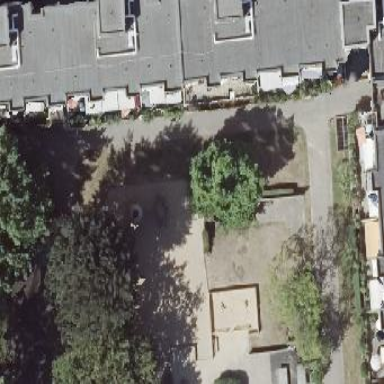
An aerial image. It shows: Playground with sandy surface.